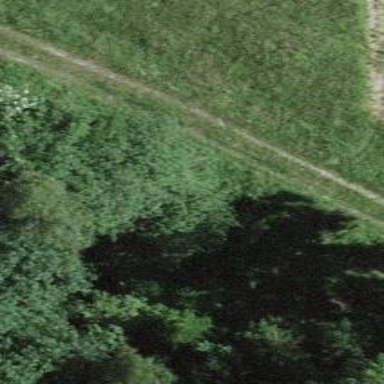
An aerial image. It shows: Path covered in grass.